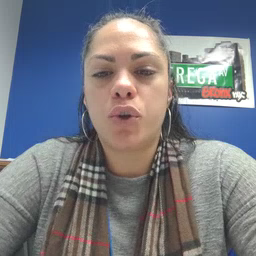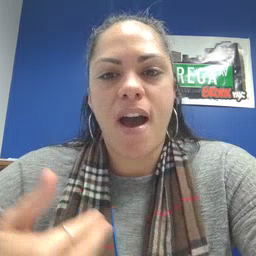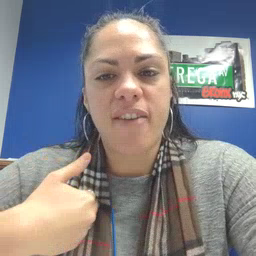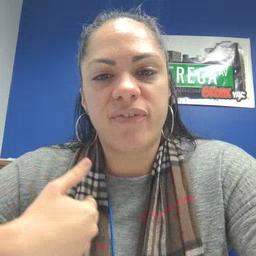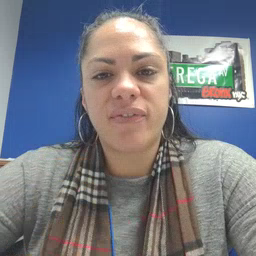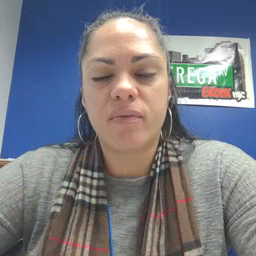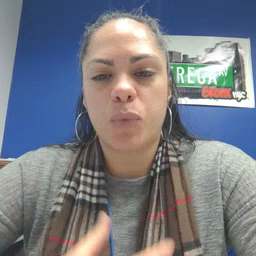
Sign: have